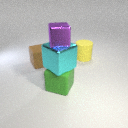
large cyan metal cube below small purple metal cube